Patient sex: M
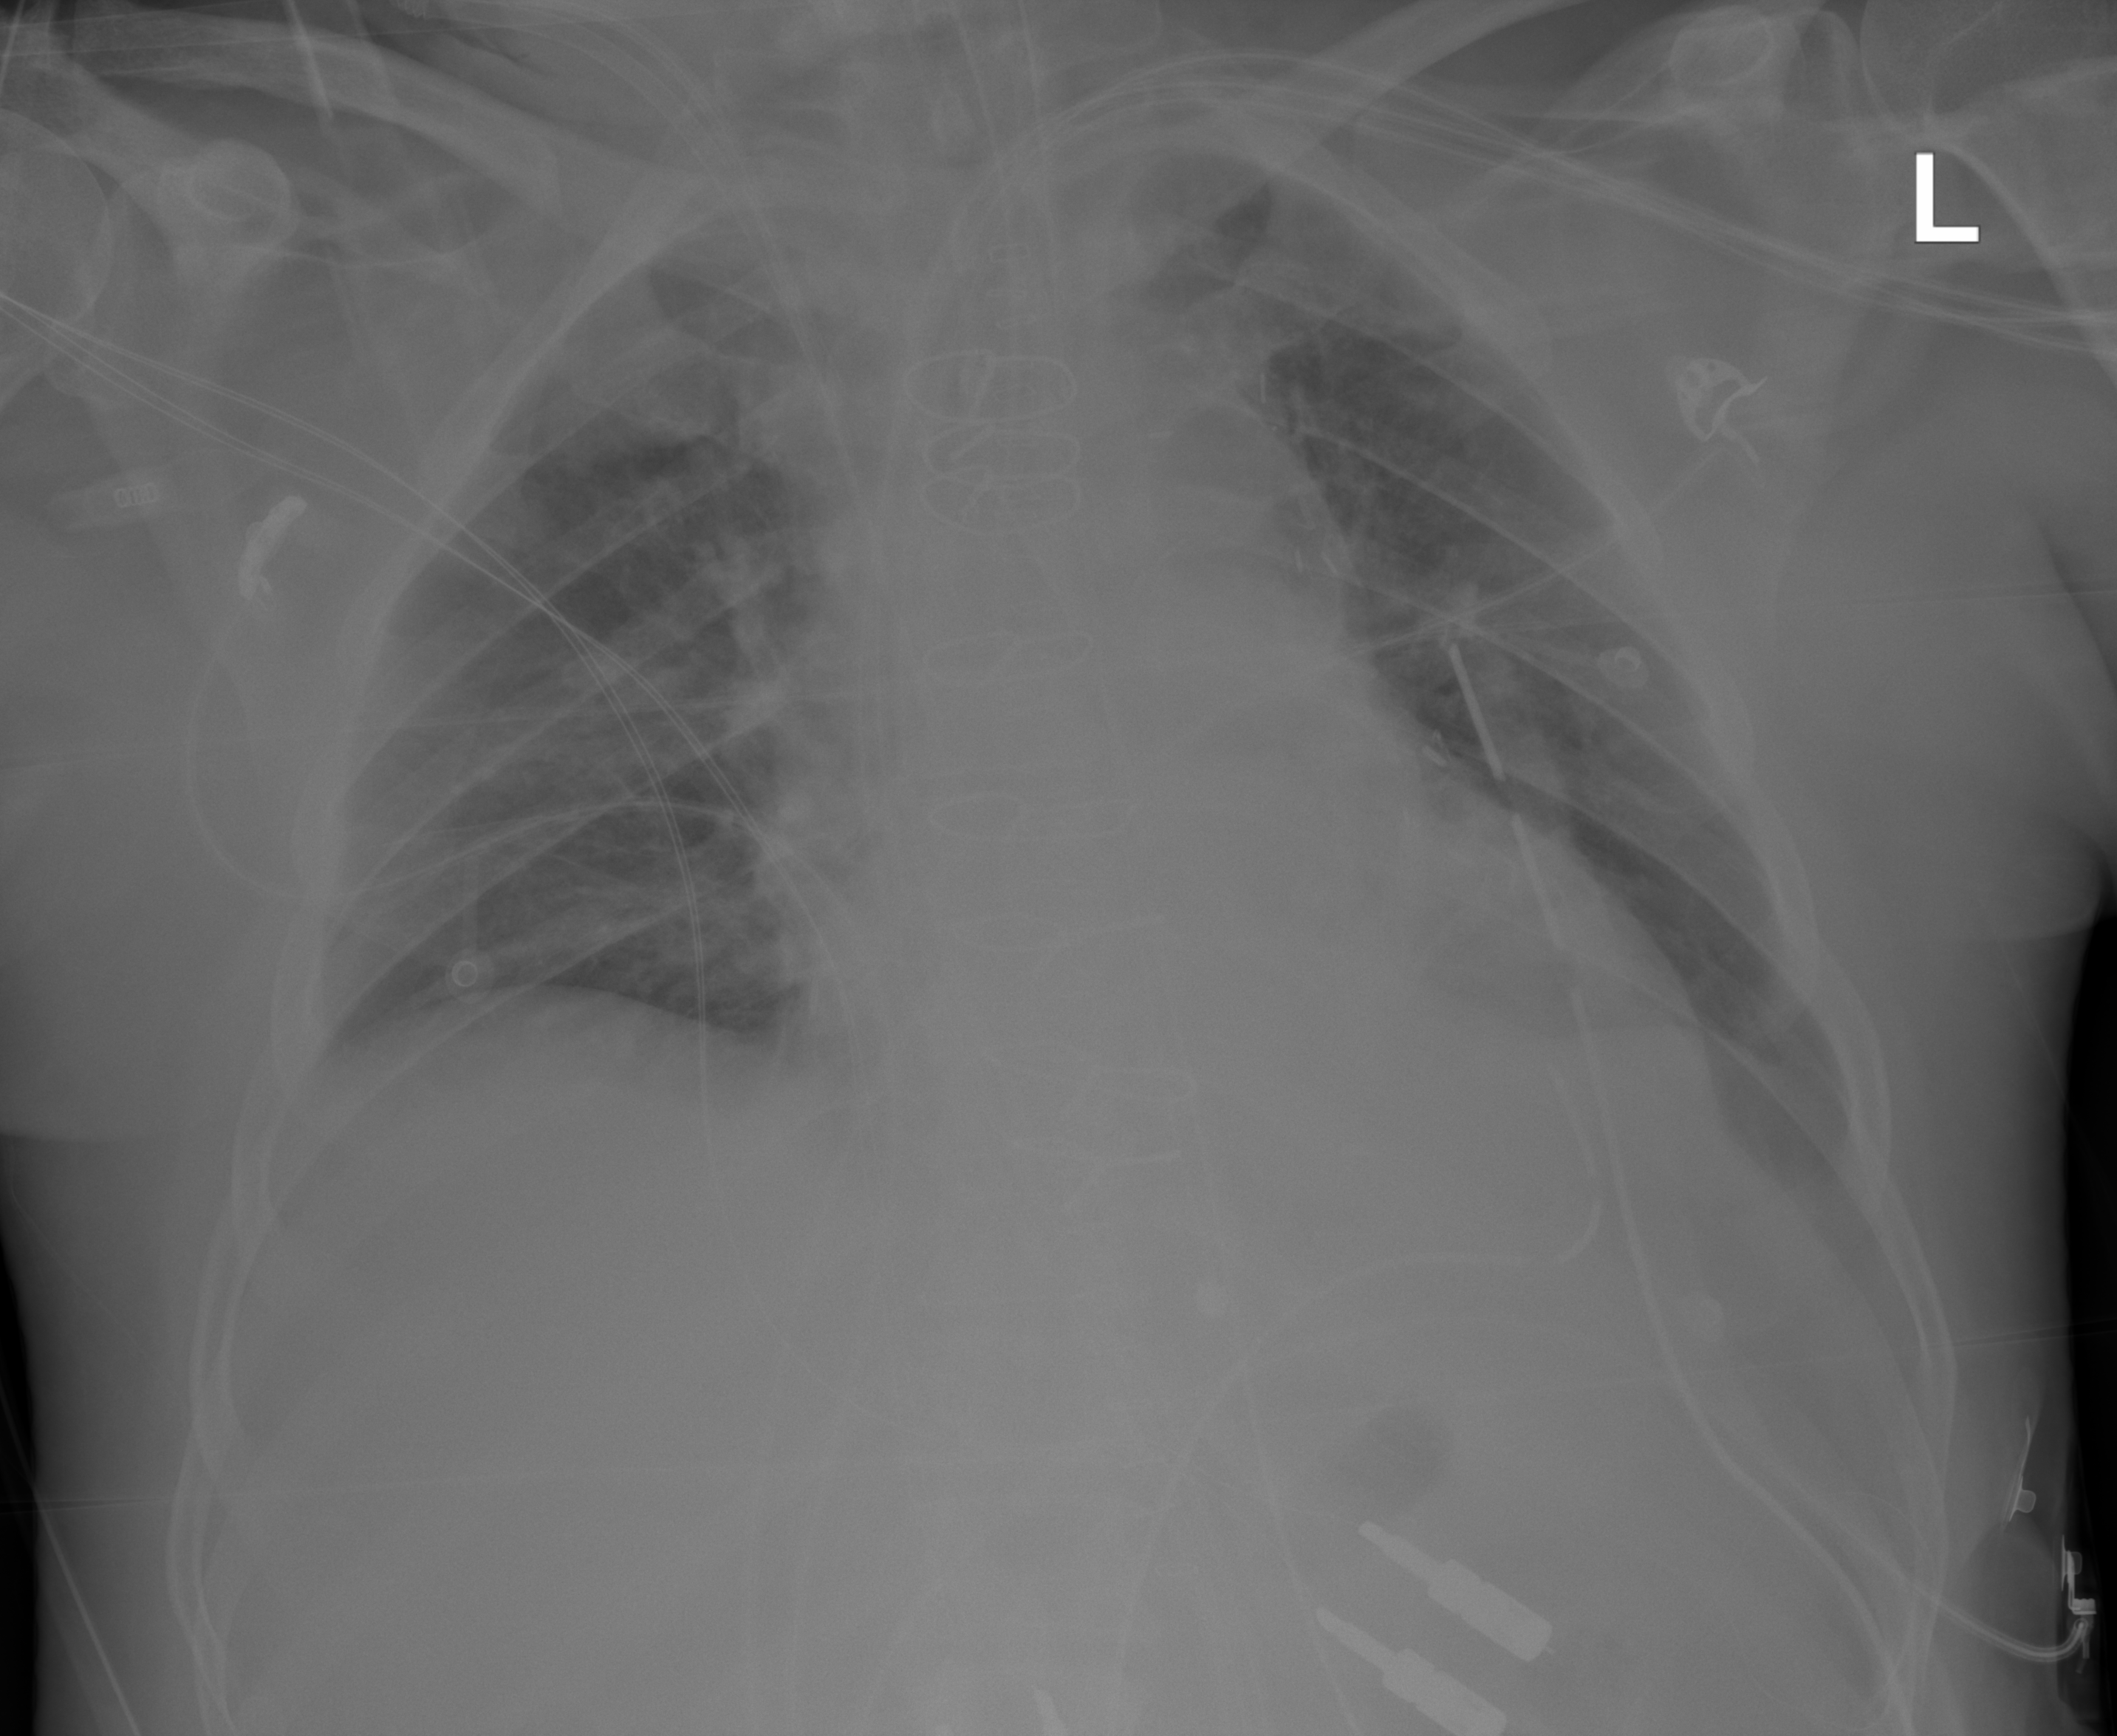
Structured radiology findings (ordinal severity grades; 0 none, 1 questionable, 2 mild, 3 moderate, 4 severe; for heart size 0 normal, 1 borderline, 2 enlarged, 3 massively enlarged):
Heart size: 1
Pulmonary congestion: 0
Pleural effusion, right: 0
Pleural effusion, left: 2
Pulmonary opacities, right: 0
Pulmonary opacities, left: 0
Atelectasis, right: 2
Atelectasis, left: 2